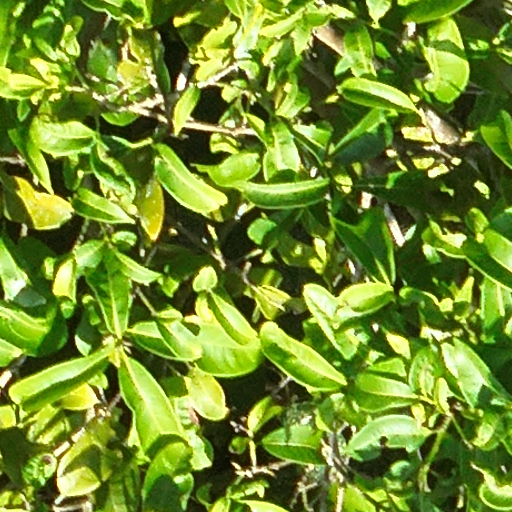
Species: Pouteria stipitata
GBIF accepted scientific name: Pouteria stipitata
Crown area (m\u00b2): 157.241